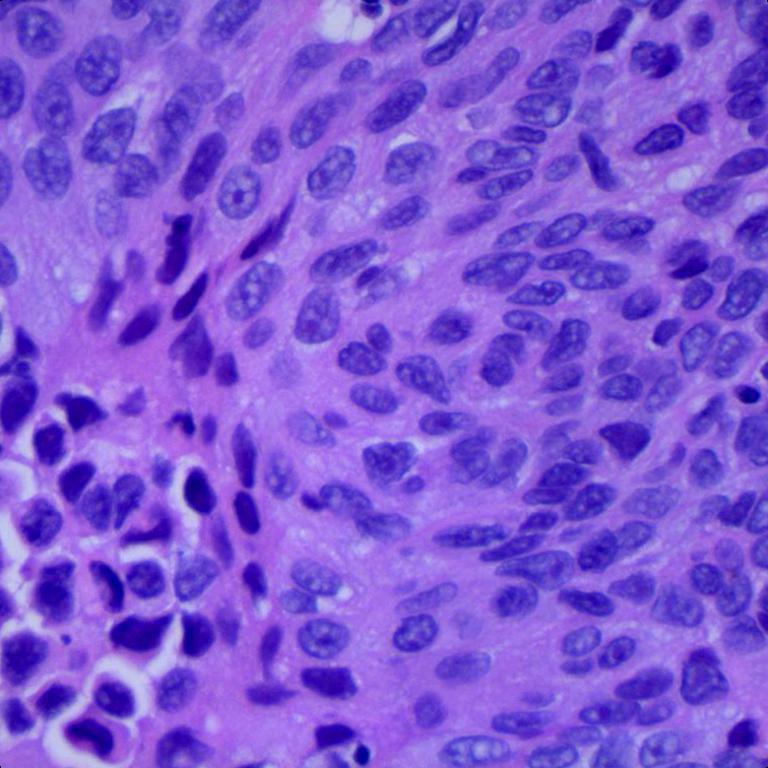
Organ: lung
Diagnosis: squamous carcinomas